Question: I have a dialog fragment, which has a listview with mutiple views listed, in one of that view there is an edittext which has showing cursor, but soft keyboard is not showing.
So i write a code on its onclick to show keyboard like below,
'''
etcomment.setOnClickListener(new OnClickListener() {
@Override
public void onClick(View v) {
InputMethodManager imm = (InputMethodManager) activity
.getSystemService(Context.INPUT_METHOD_SERVICE);
imm.toggleSoftInput(InputMethodManager.SHOW_FORCED, 0);
}
});
'''
Now keyboard is showing, but it is showing under that 'DialogFragment'

I searched but didn't get an answer, please help me!
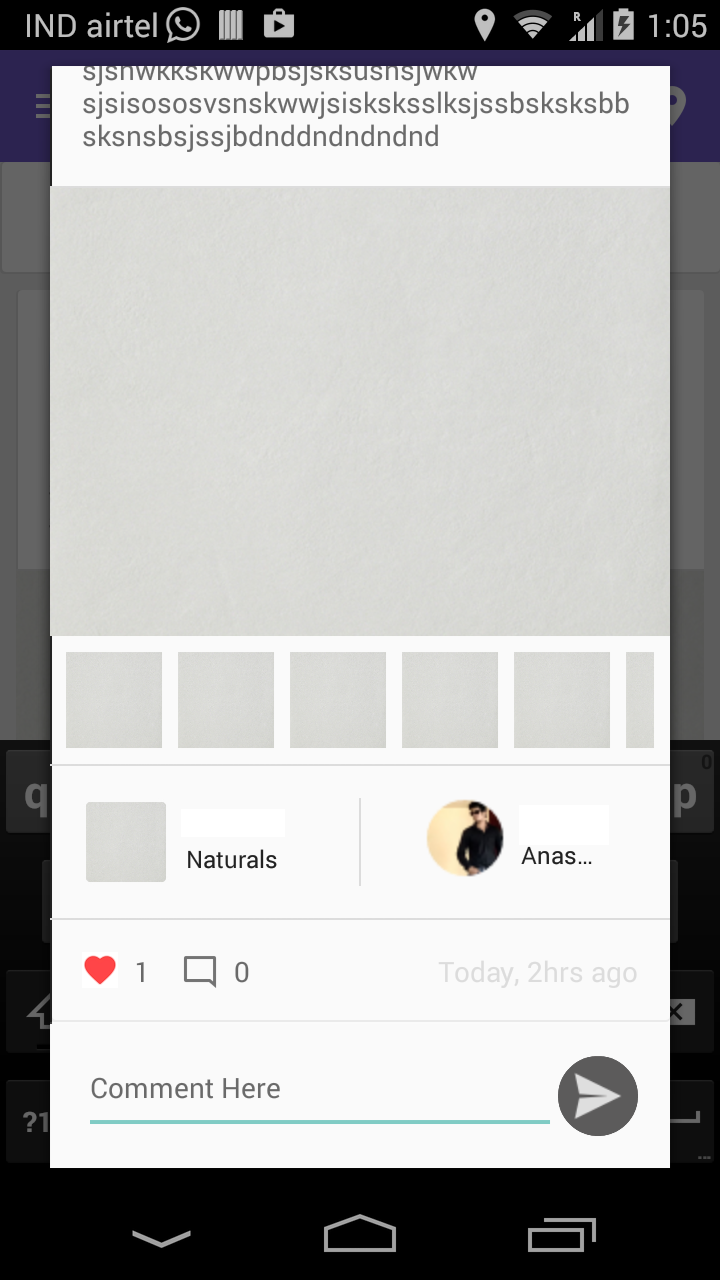
Answer: Your window params is the problem Okay u should do like this:..
'''
Dialog dialog = new Dialog(DialogTestKeyboard.this);
dialog.requestWindowFeature(Window.FEATURE_NO_TITLE);
WindowManager.LayoutParams lp = new WindowManager.LayoutParams();
lp.copyFrom(dialog.getWindow().getAttributes());
lp.width = 400;
lp.height = 800;
dialog.setContentView(yourLayoutHavingEditText);
dialog.setCancelable(false);
dialog.getWindow().setBackgroundDrawableResource(android.R.color.transparent);
dialog.show();
dialog.getWindow().setAttributes(lp);
dialog.getWindow().setSoftInputMode(WindowManager.LayoutParams.SOFT_INPUT_STATE_ALWAYS_VISIBLE);
'''